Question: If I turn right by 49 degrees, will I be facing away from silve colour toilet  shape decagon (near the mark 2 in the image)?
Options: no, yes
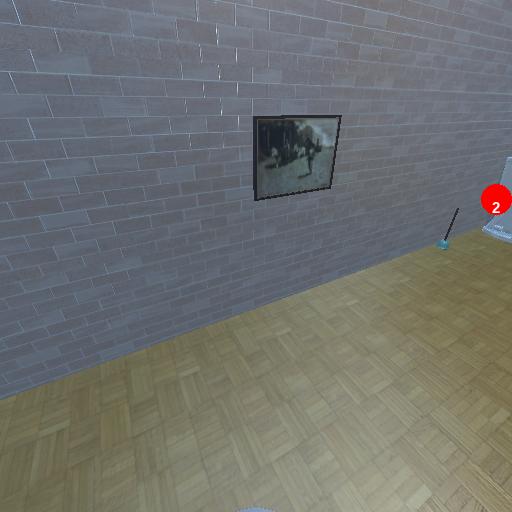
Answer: no